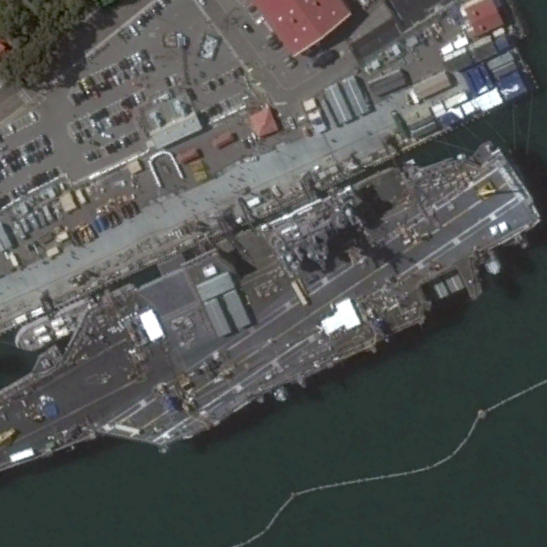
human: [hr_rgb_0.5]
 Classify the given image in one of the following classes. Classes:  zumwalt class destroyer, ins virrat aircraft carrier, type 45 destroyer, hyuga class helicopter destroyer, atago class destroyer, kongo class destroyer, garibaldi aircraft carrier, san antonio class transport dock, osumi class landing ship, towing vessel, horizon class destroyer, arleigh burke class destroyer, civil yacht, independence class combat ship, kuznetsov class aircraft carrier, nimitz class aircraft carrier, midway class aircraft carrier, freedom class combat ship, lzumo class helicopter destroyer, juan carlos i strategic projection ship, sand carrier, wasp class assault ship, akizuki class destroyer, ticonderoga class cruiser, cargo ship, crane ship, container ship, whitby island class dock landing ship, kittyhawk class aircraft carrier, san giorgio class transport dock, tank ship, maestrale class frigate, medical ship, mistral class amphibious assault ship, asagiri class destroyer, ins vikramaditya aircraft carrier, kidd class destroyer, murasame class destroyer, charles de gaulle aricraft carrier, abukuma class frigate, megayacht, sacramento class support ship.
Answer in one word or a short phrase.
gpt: Nimitz class aircraft carrier